Field crop: maize
Growth stage: 2
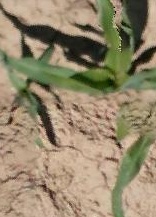
Species: maize